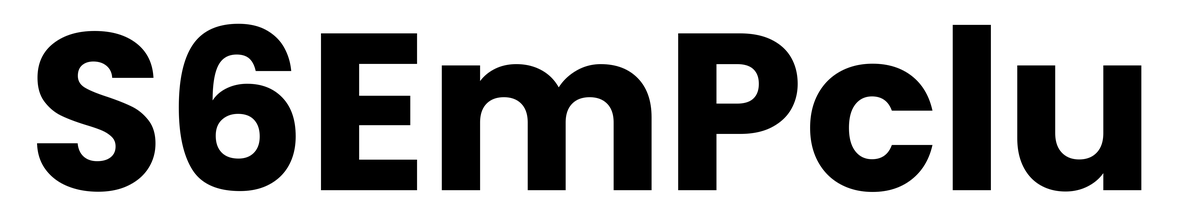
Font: Poppins-Bold